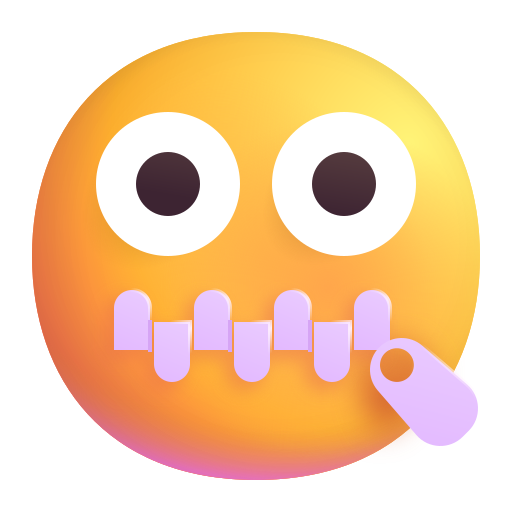
zipper mouth face color